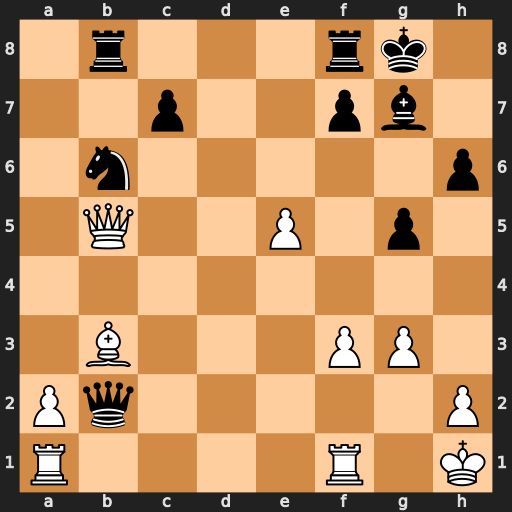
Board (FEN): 1r3rk1/2p2pb1/1n5p/1Q2P1p1/8/1B3PP1/Pq5P/R4R1K
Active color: w
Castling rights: -
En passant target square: -
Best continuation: Bxf7+ Rxf7 Qxb2